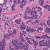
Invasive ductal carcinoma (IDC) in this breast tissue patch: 1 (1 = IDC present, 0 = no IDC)